Fundus camera: zeiss
Shooting center: midpoint
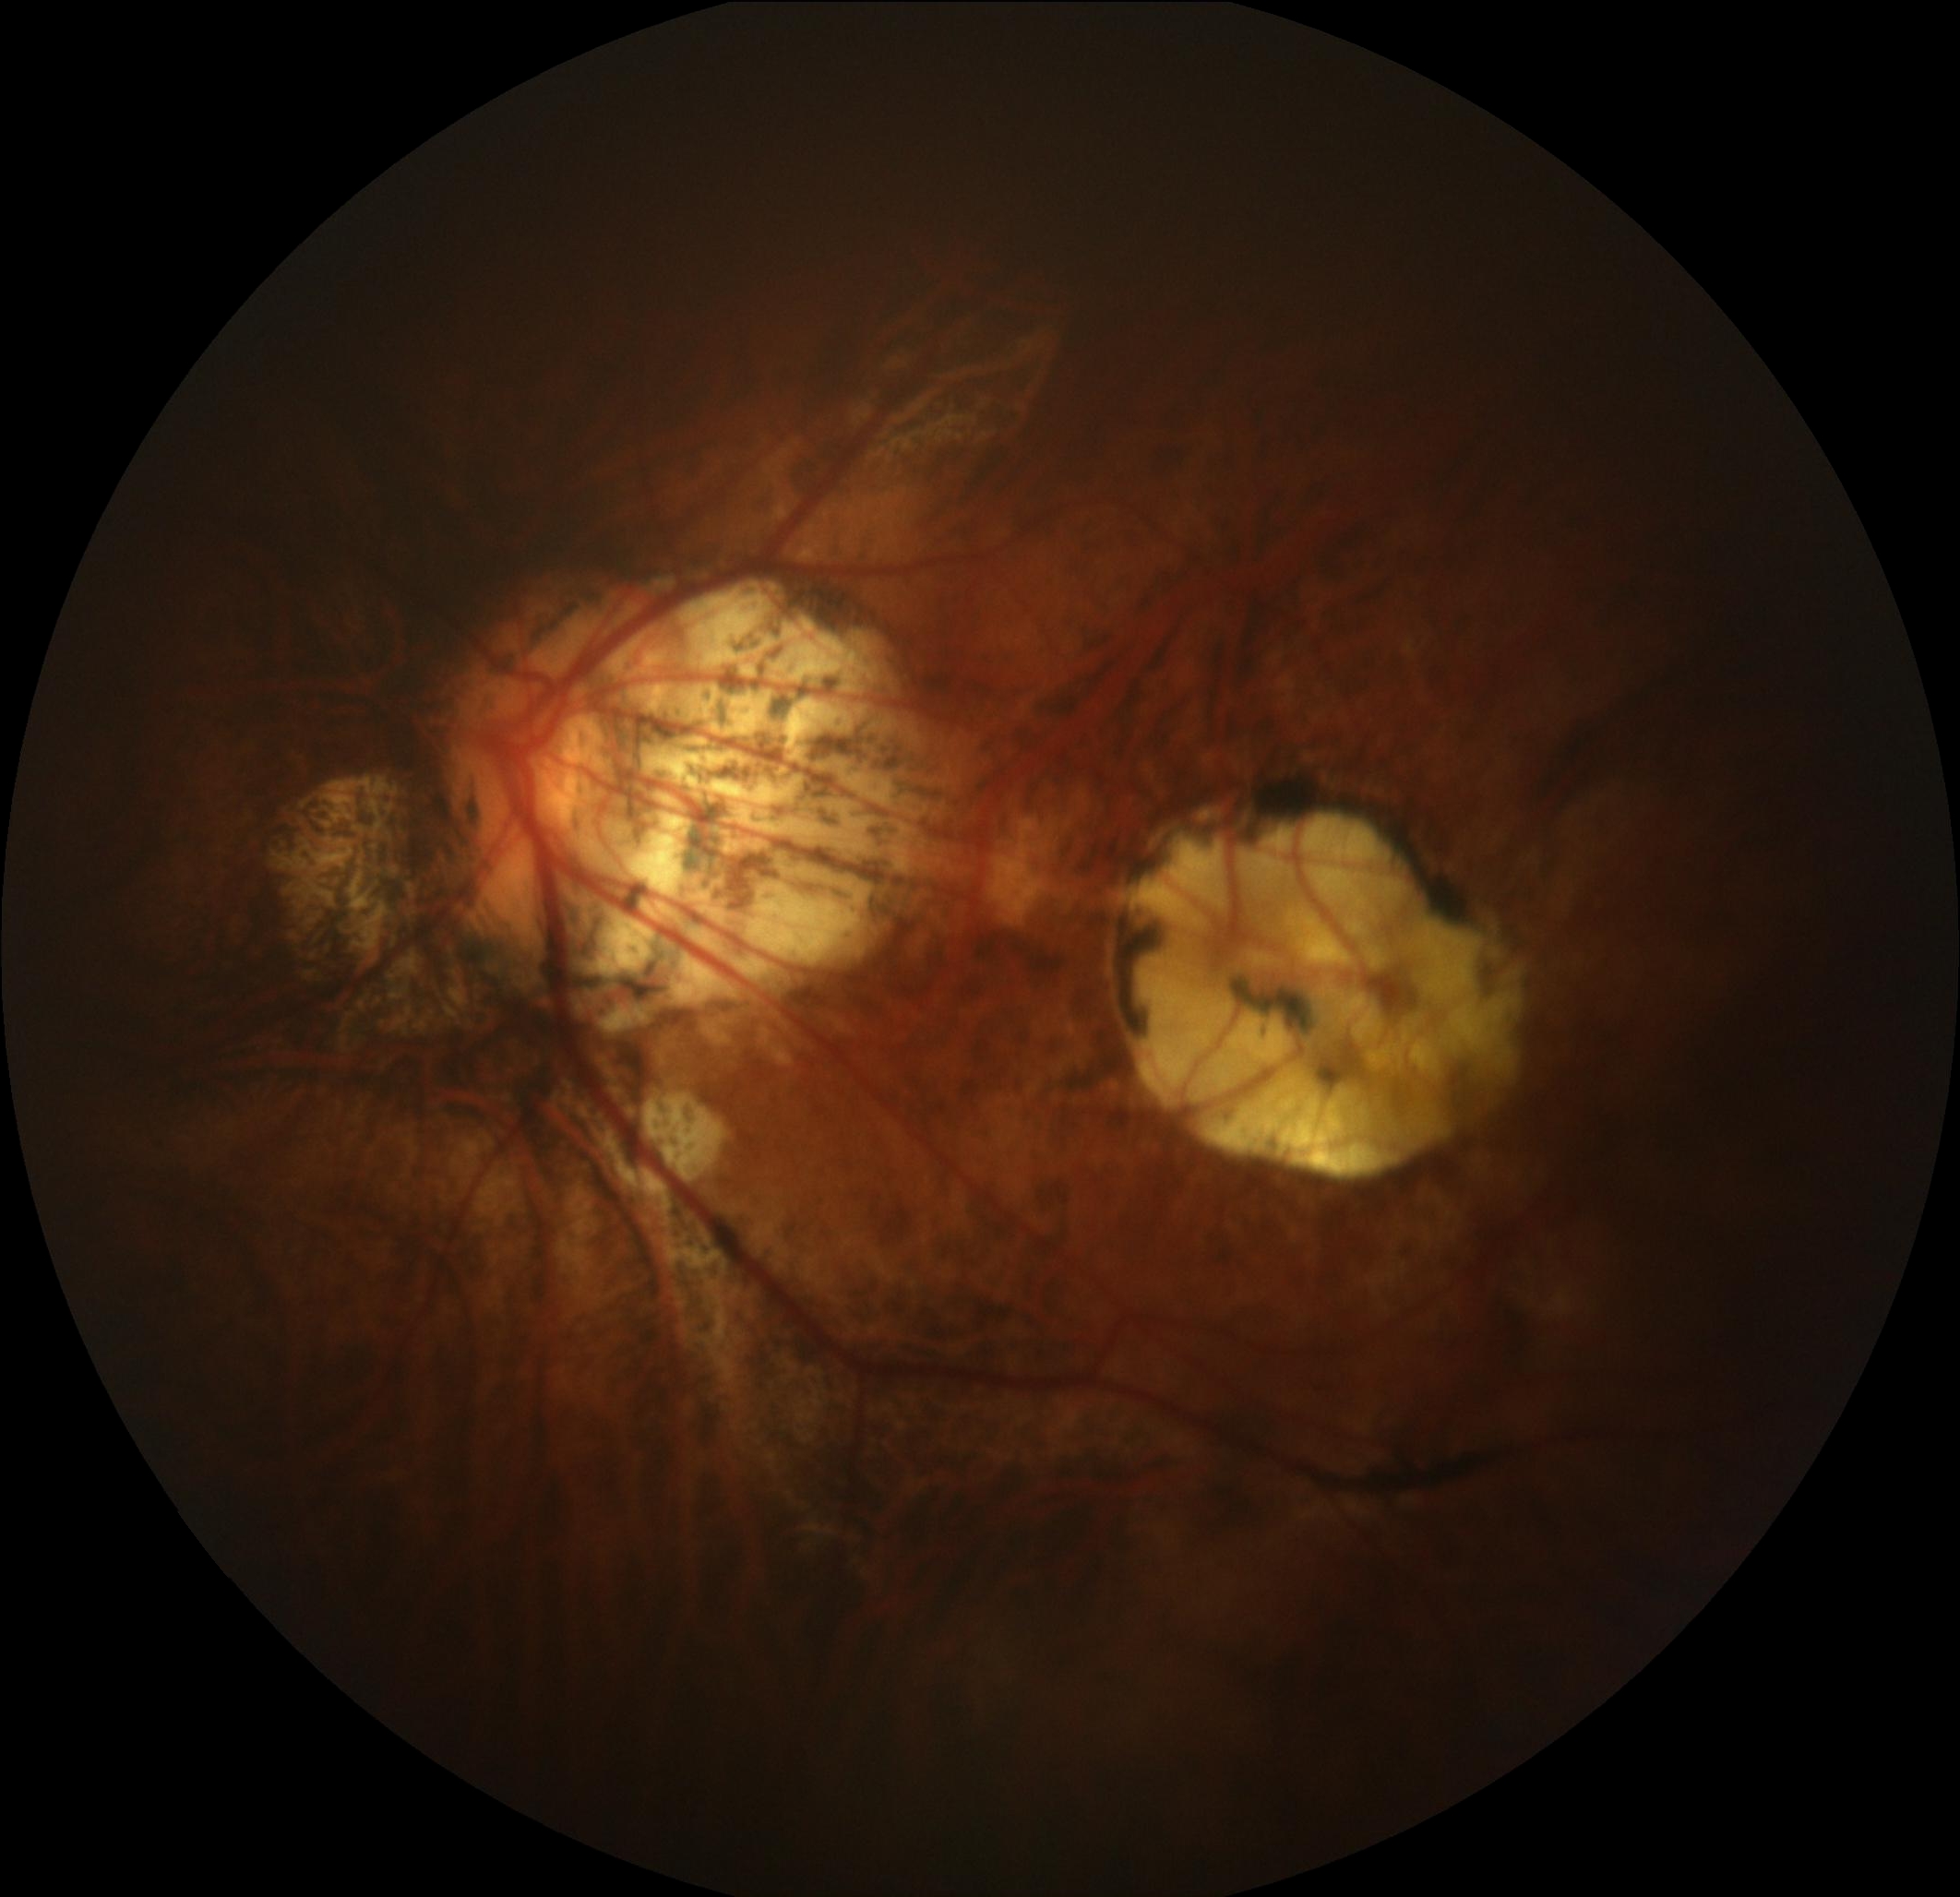
Pathologic myopia: yes
Patchy retinal atrophy: present
Retinal detachment: absent